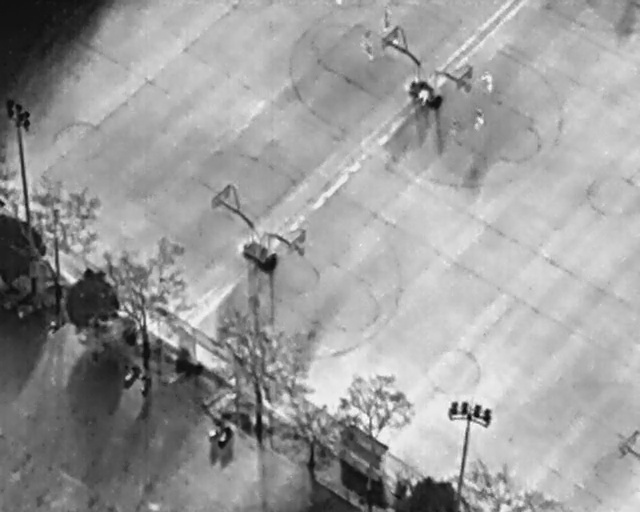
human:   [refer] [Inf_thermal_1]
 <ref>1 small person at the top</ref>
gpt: <box>[[56, 6, 58, 8, 2]]</box>

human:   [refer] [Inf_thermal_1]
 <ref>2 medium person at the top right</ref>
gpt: <box>[[74, 15, 77, 17, 2], [73, 22, 76, 24, 1]]</box>

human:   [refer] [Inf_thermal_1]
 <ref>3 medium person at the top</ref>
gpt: <box>[[58, 3, 62, 4, 2], [56, 9, 59, 11, 166], [64, 17, 67, 20, 8]]</box>